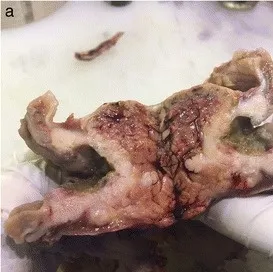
A; Tumor location in the common bile duct.
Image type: pathology (h&e)